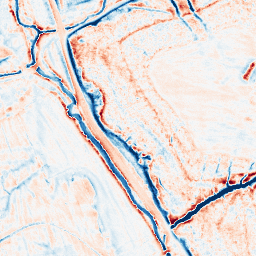
Category: edge_preserving
Decomposition family: anisotropic_diffusion
Decomposition parameters: iterations: 50
kappa: 100
gamma: 0.1
Upsampling method: regularized
Upsampling parameters: scale: 4
lambda_reg: 0.01
Upsampling scale: 4